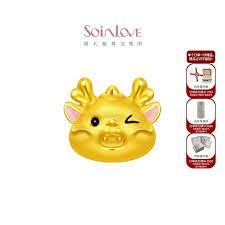
Label: nailong